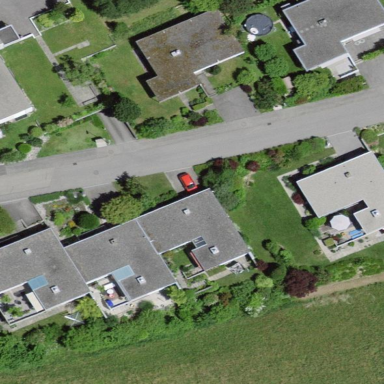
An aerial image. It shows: Terrace building.